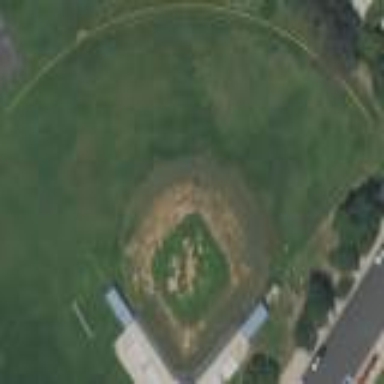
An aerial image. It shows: Baseball pitch for leisure and sports activities.